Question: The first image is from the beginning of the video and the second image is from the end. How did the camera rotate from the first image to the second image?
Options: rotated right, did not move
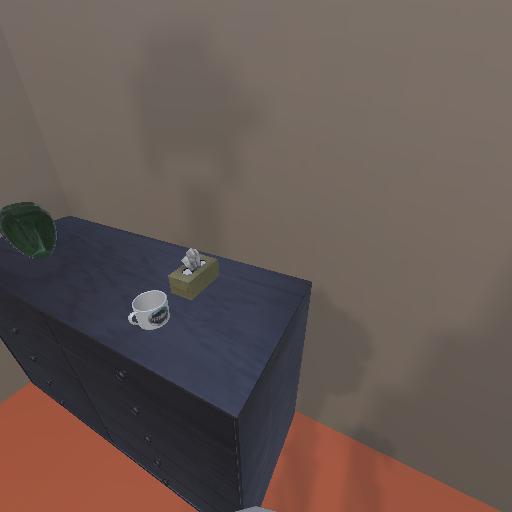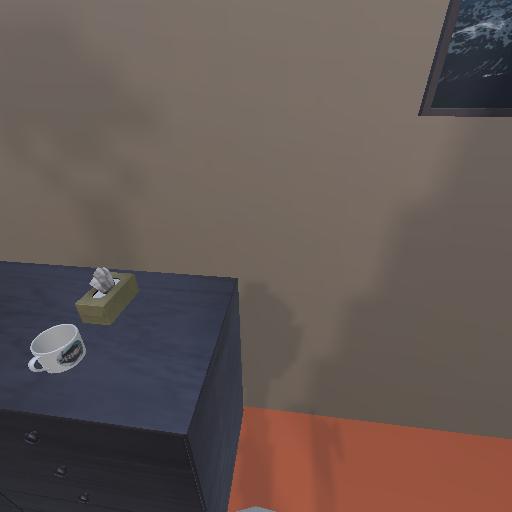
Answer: rotated right